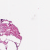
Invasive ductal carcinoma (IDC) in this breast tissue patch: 0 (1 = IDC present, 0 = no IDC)